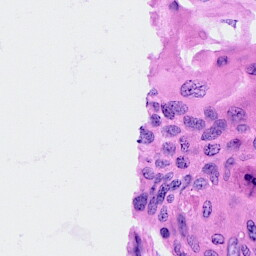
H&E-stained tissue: Cervix